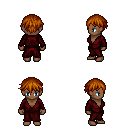
a pixel art fantasy rpg character, female body template, human, dark skin, red robe, white pants, brunette short bangs hairstyle, four views (front, back, left, right), 2x2 character sprite sheet, small pixel art, hard edges, no anti-aliasing